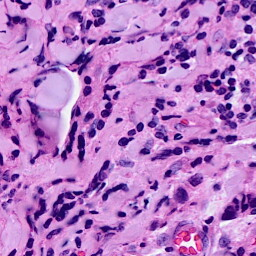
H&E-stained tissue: Breast